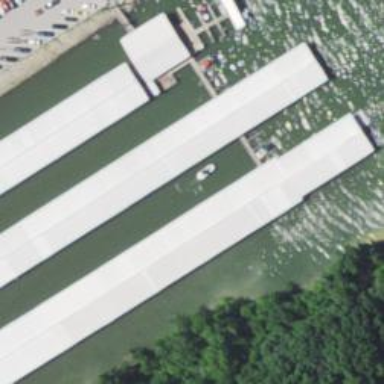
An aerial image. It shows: Building dedicated for boat storage.